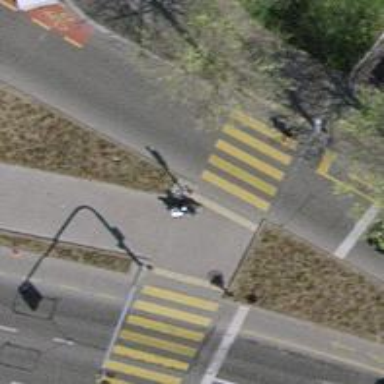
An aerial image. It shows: Crossing equipped with traffic signals. It is zebra crossing.